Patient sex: M
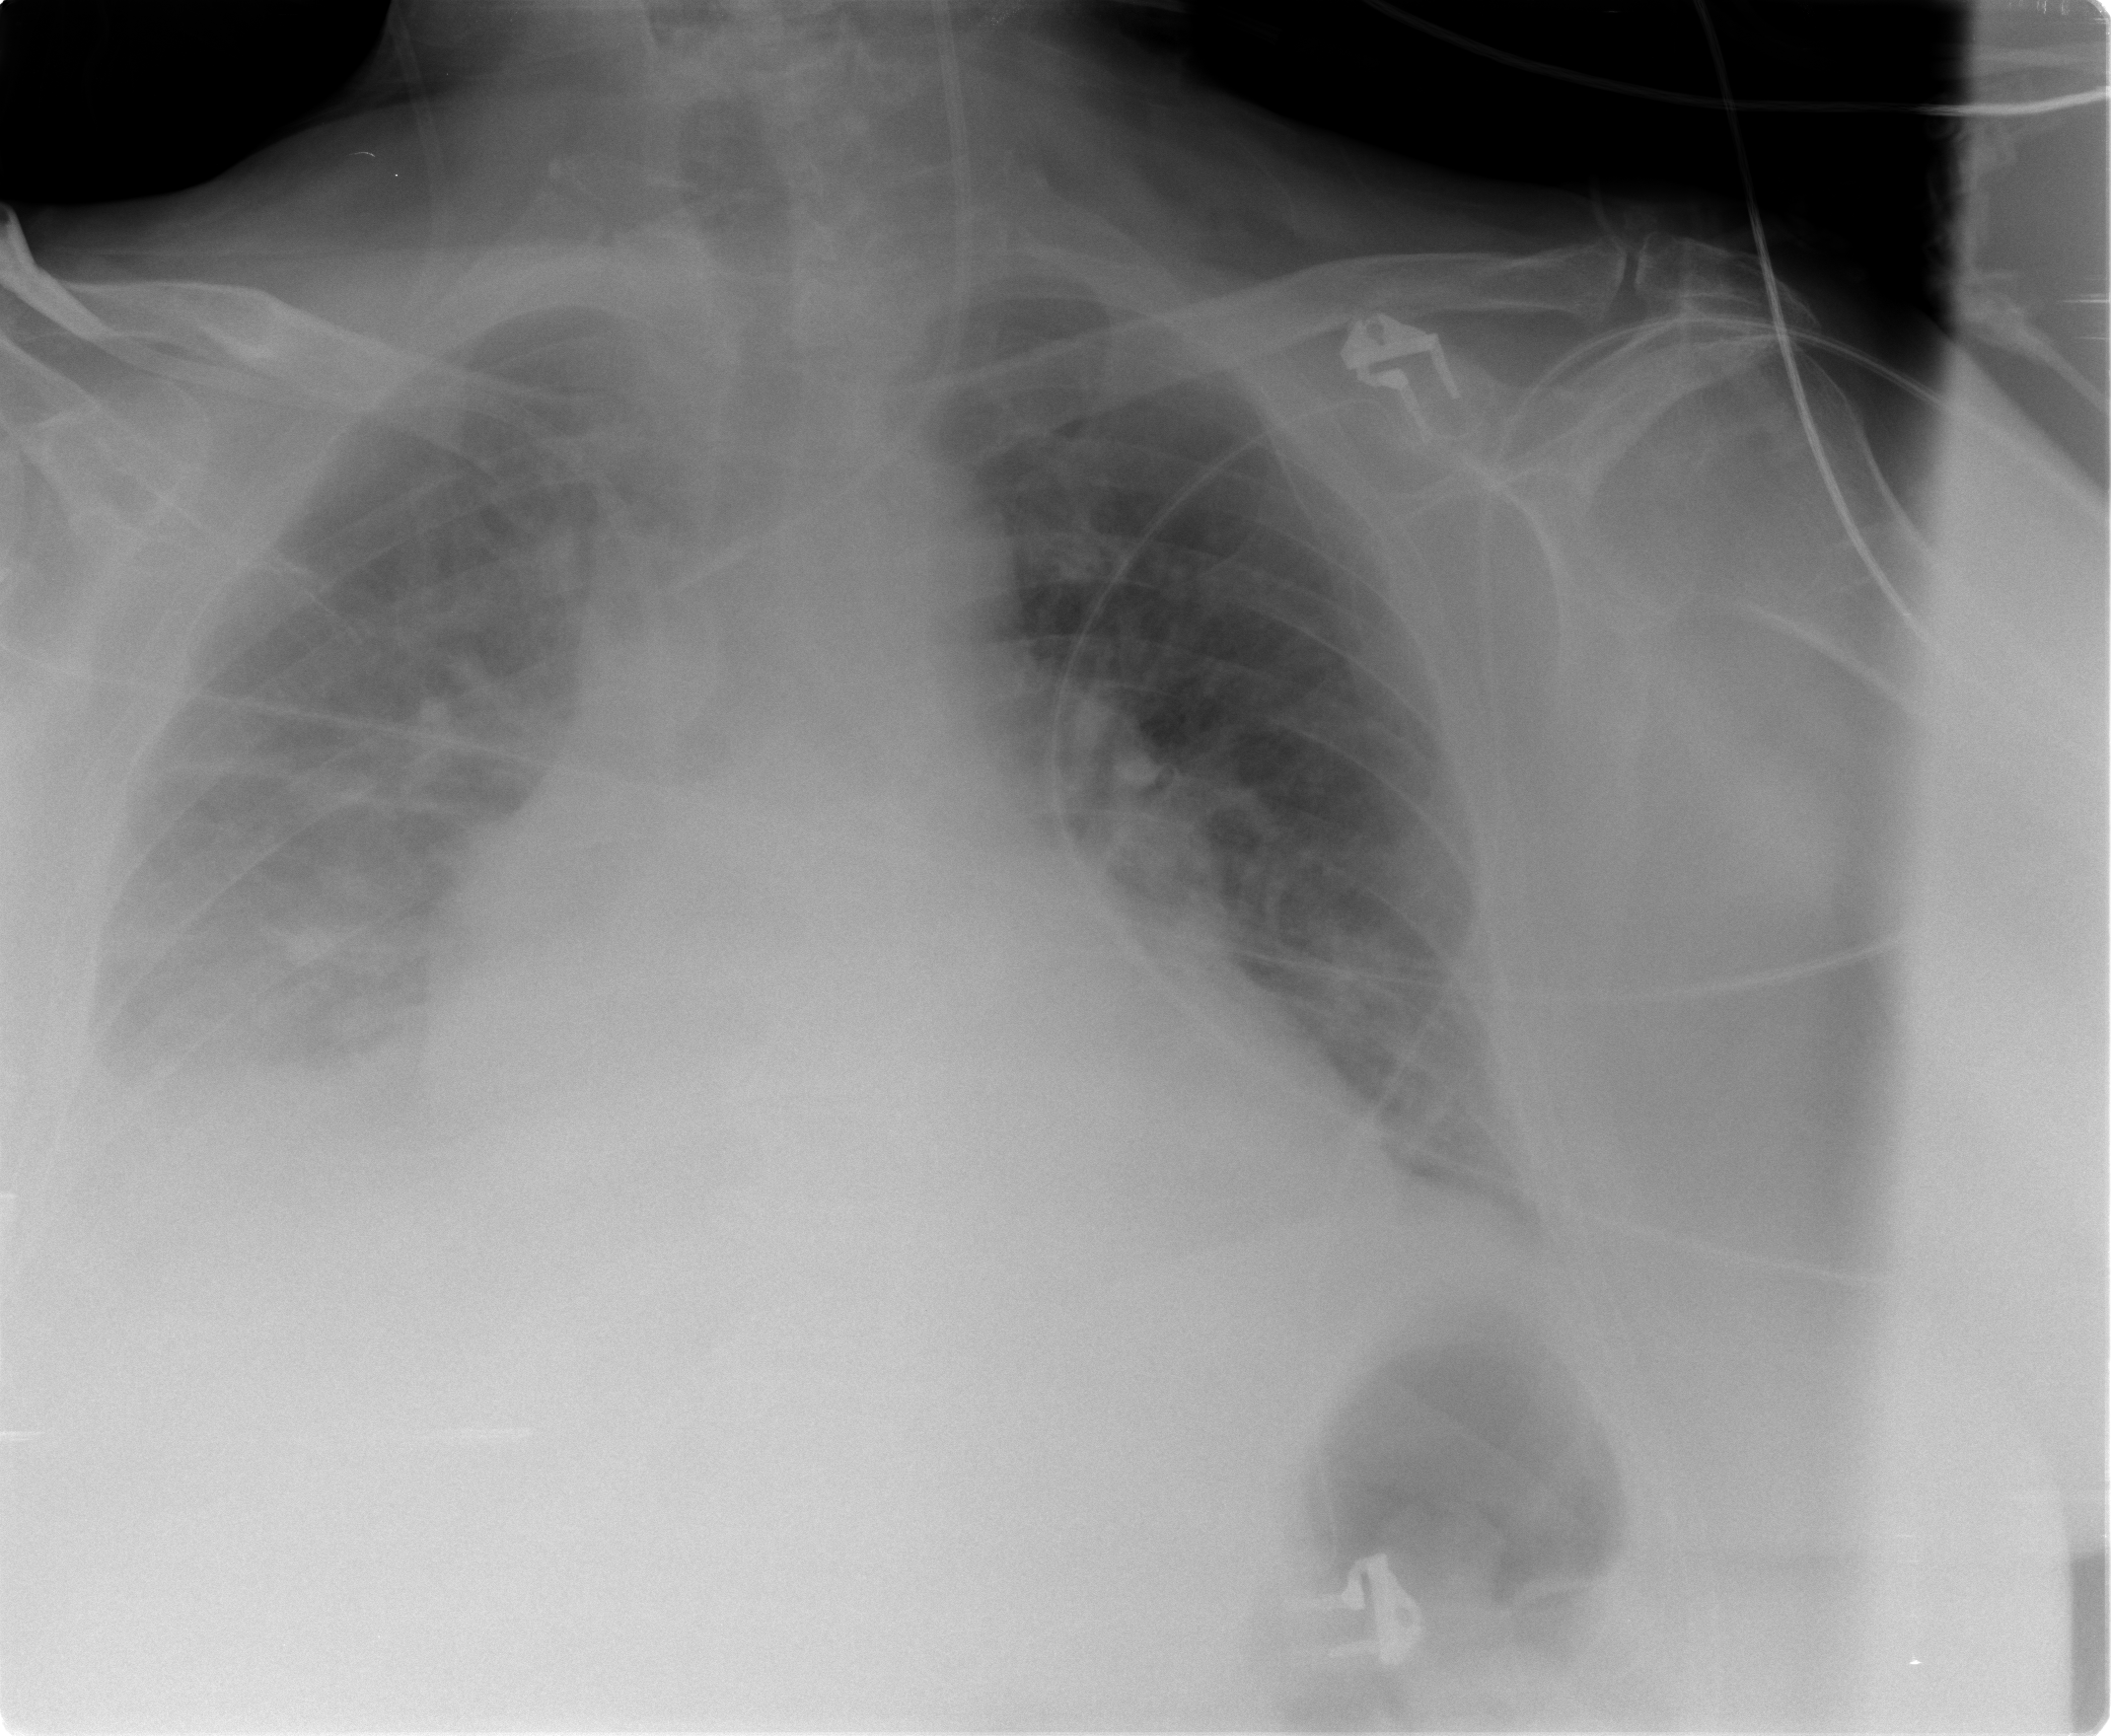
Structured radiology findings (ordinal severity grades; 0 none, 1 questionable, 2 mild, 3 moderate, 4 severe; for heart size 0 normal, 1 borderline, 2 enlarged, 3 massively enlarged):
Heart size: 2
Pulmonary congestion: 2
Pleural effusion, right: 3
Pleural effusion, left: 2
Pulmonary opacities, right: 1
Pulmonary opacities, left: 1
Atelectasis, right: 3
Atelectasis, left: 2